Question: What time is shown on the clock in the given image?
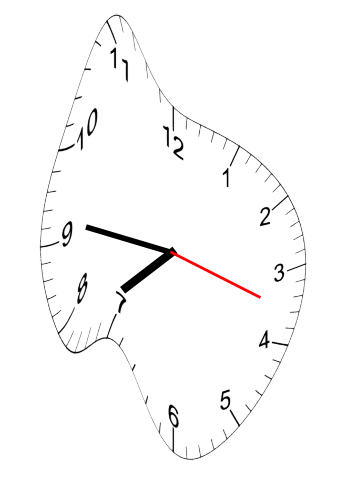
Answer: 07:46:18